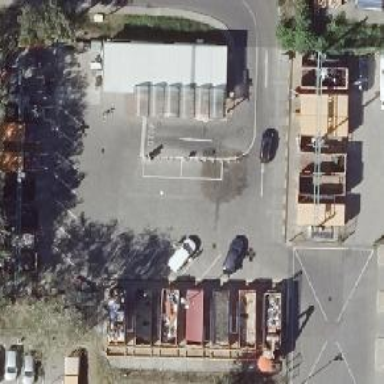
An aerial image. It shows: Recycling center with scrap metal recycling facilities.